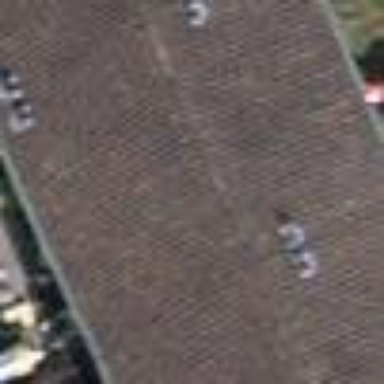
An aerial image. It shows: Gabled house with pitched roof.